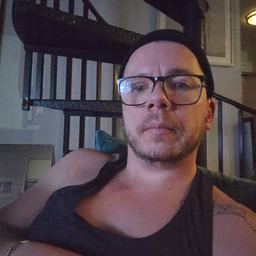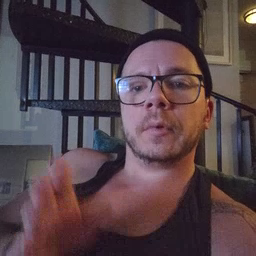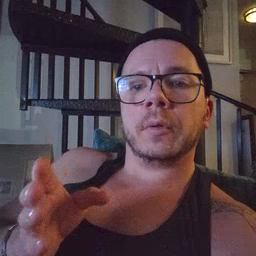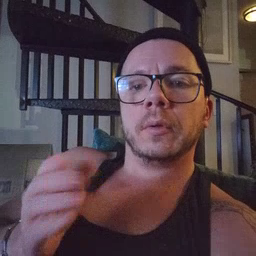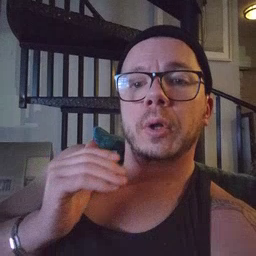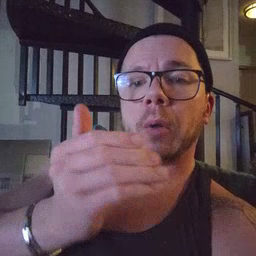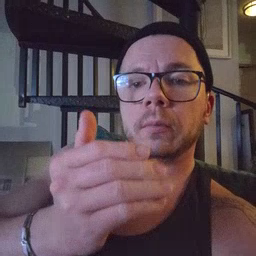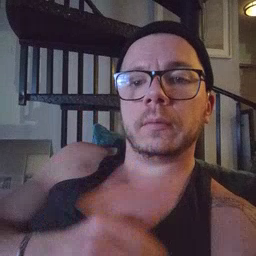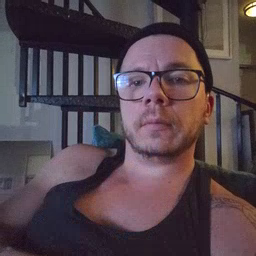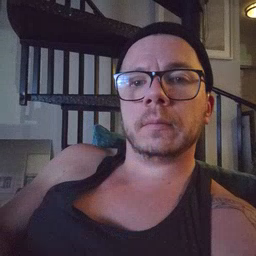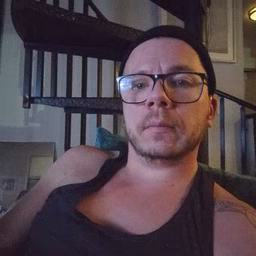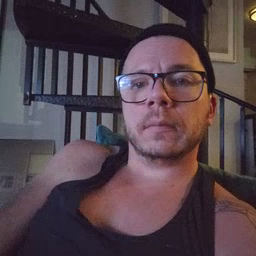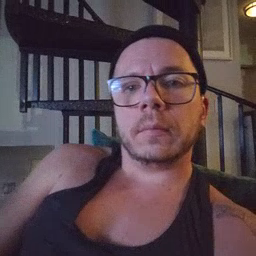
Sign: close